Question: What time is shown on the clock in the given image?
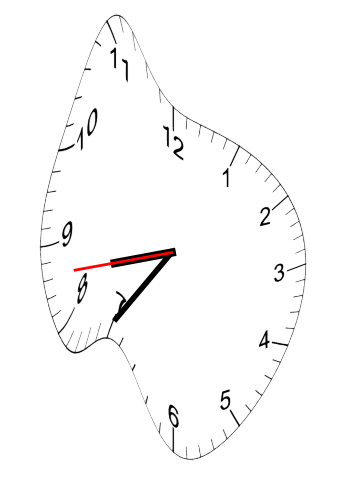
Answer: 08:35:43